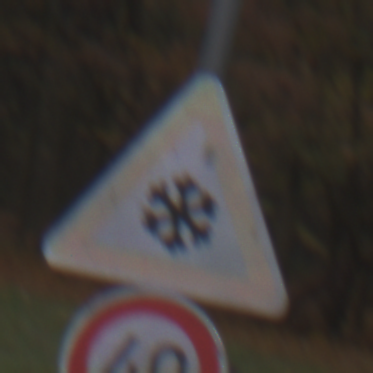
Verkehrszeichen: SchneeOderEisglaette
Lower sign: Geschwindigkeit40
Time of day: SunriseSunset
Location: Outdoor (Nature)
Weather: PartlyCloudy
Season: Autumn
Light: Natural